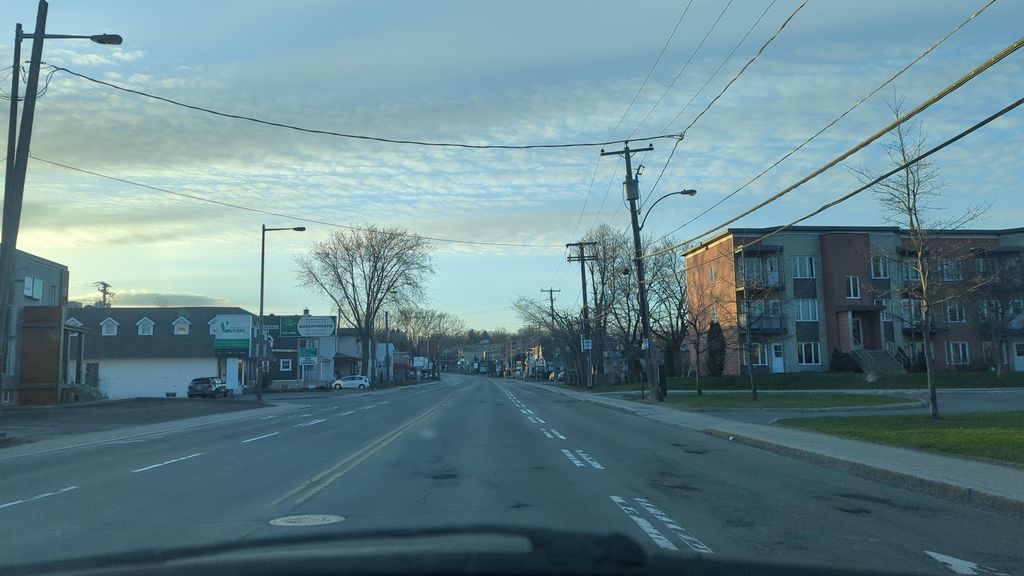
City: quebec_city